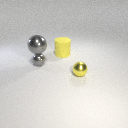
small yellow metal sphere to the right of large yellow rubber cylinder